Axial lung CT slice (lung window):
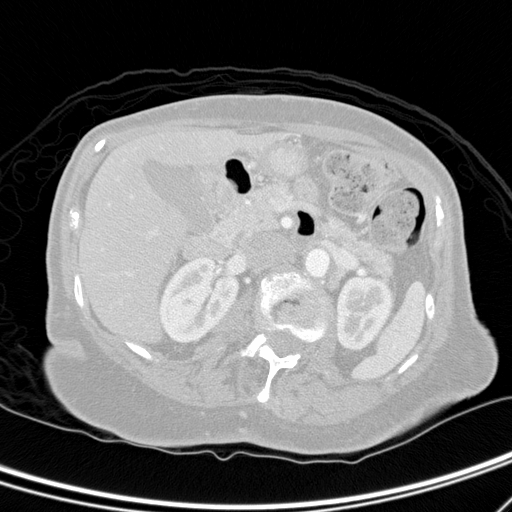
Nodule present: no